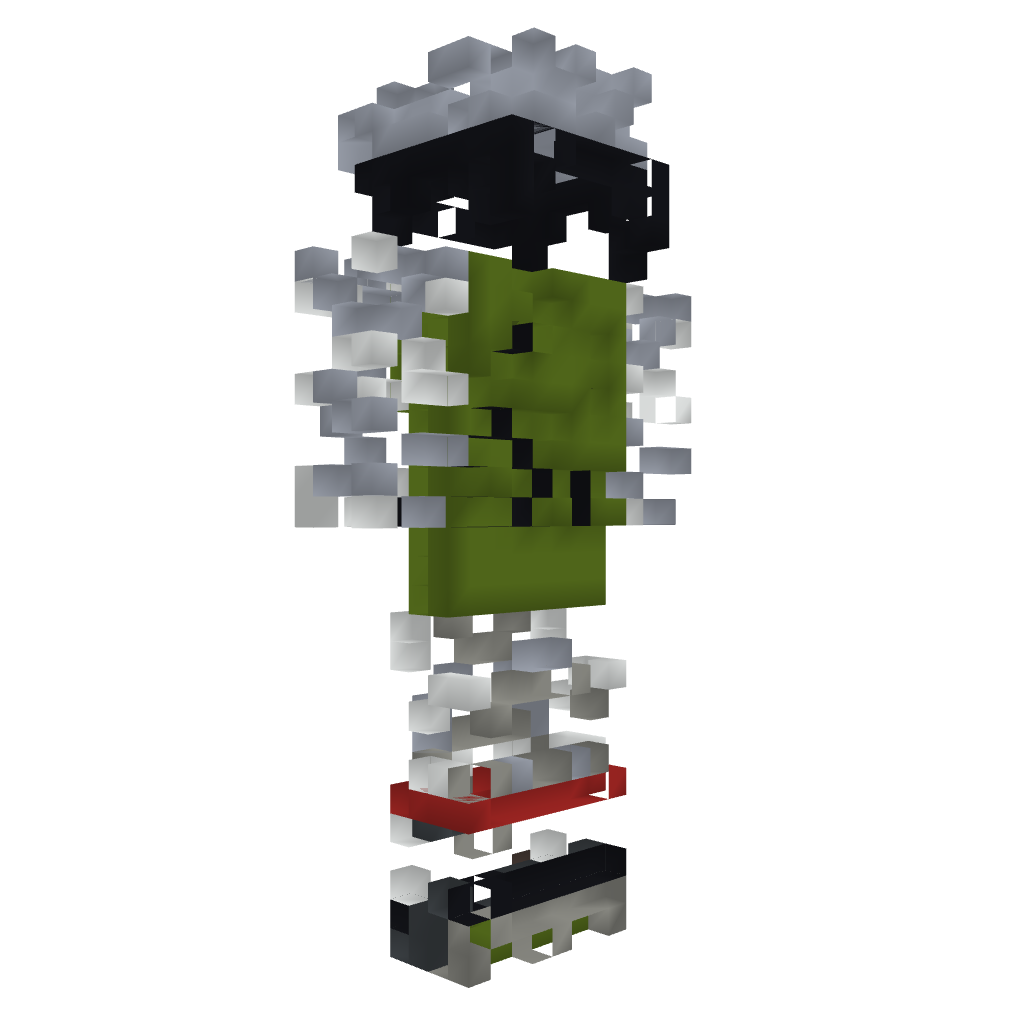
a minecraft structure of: Statue - Army Skin